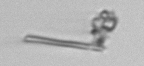
Label: fiber_TAG_external_detritus